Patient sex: F
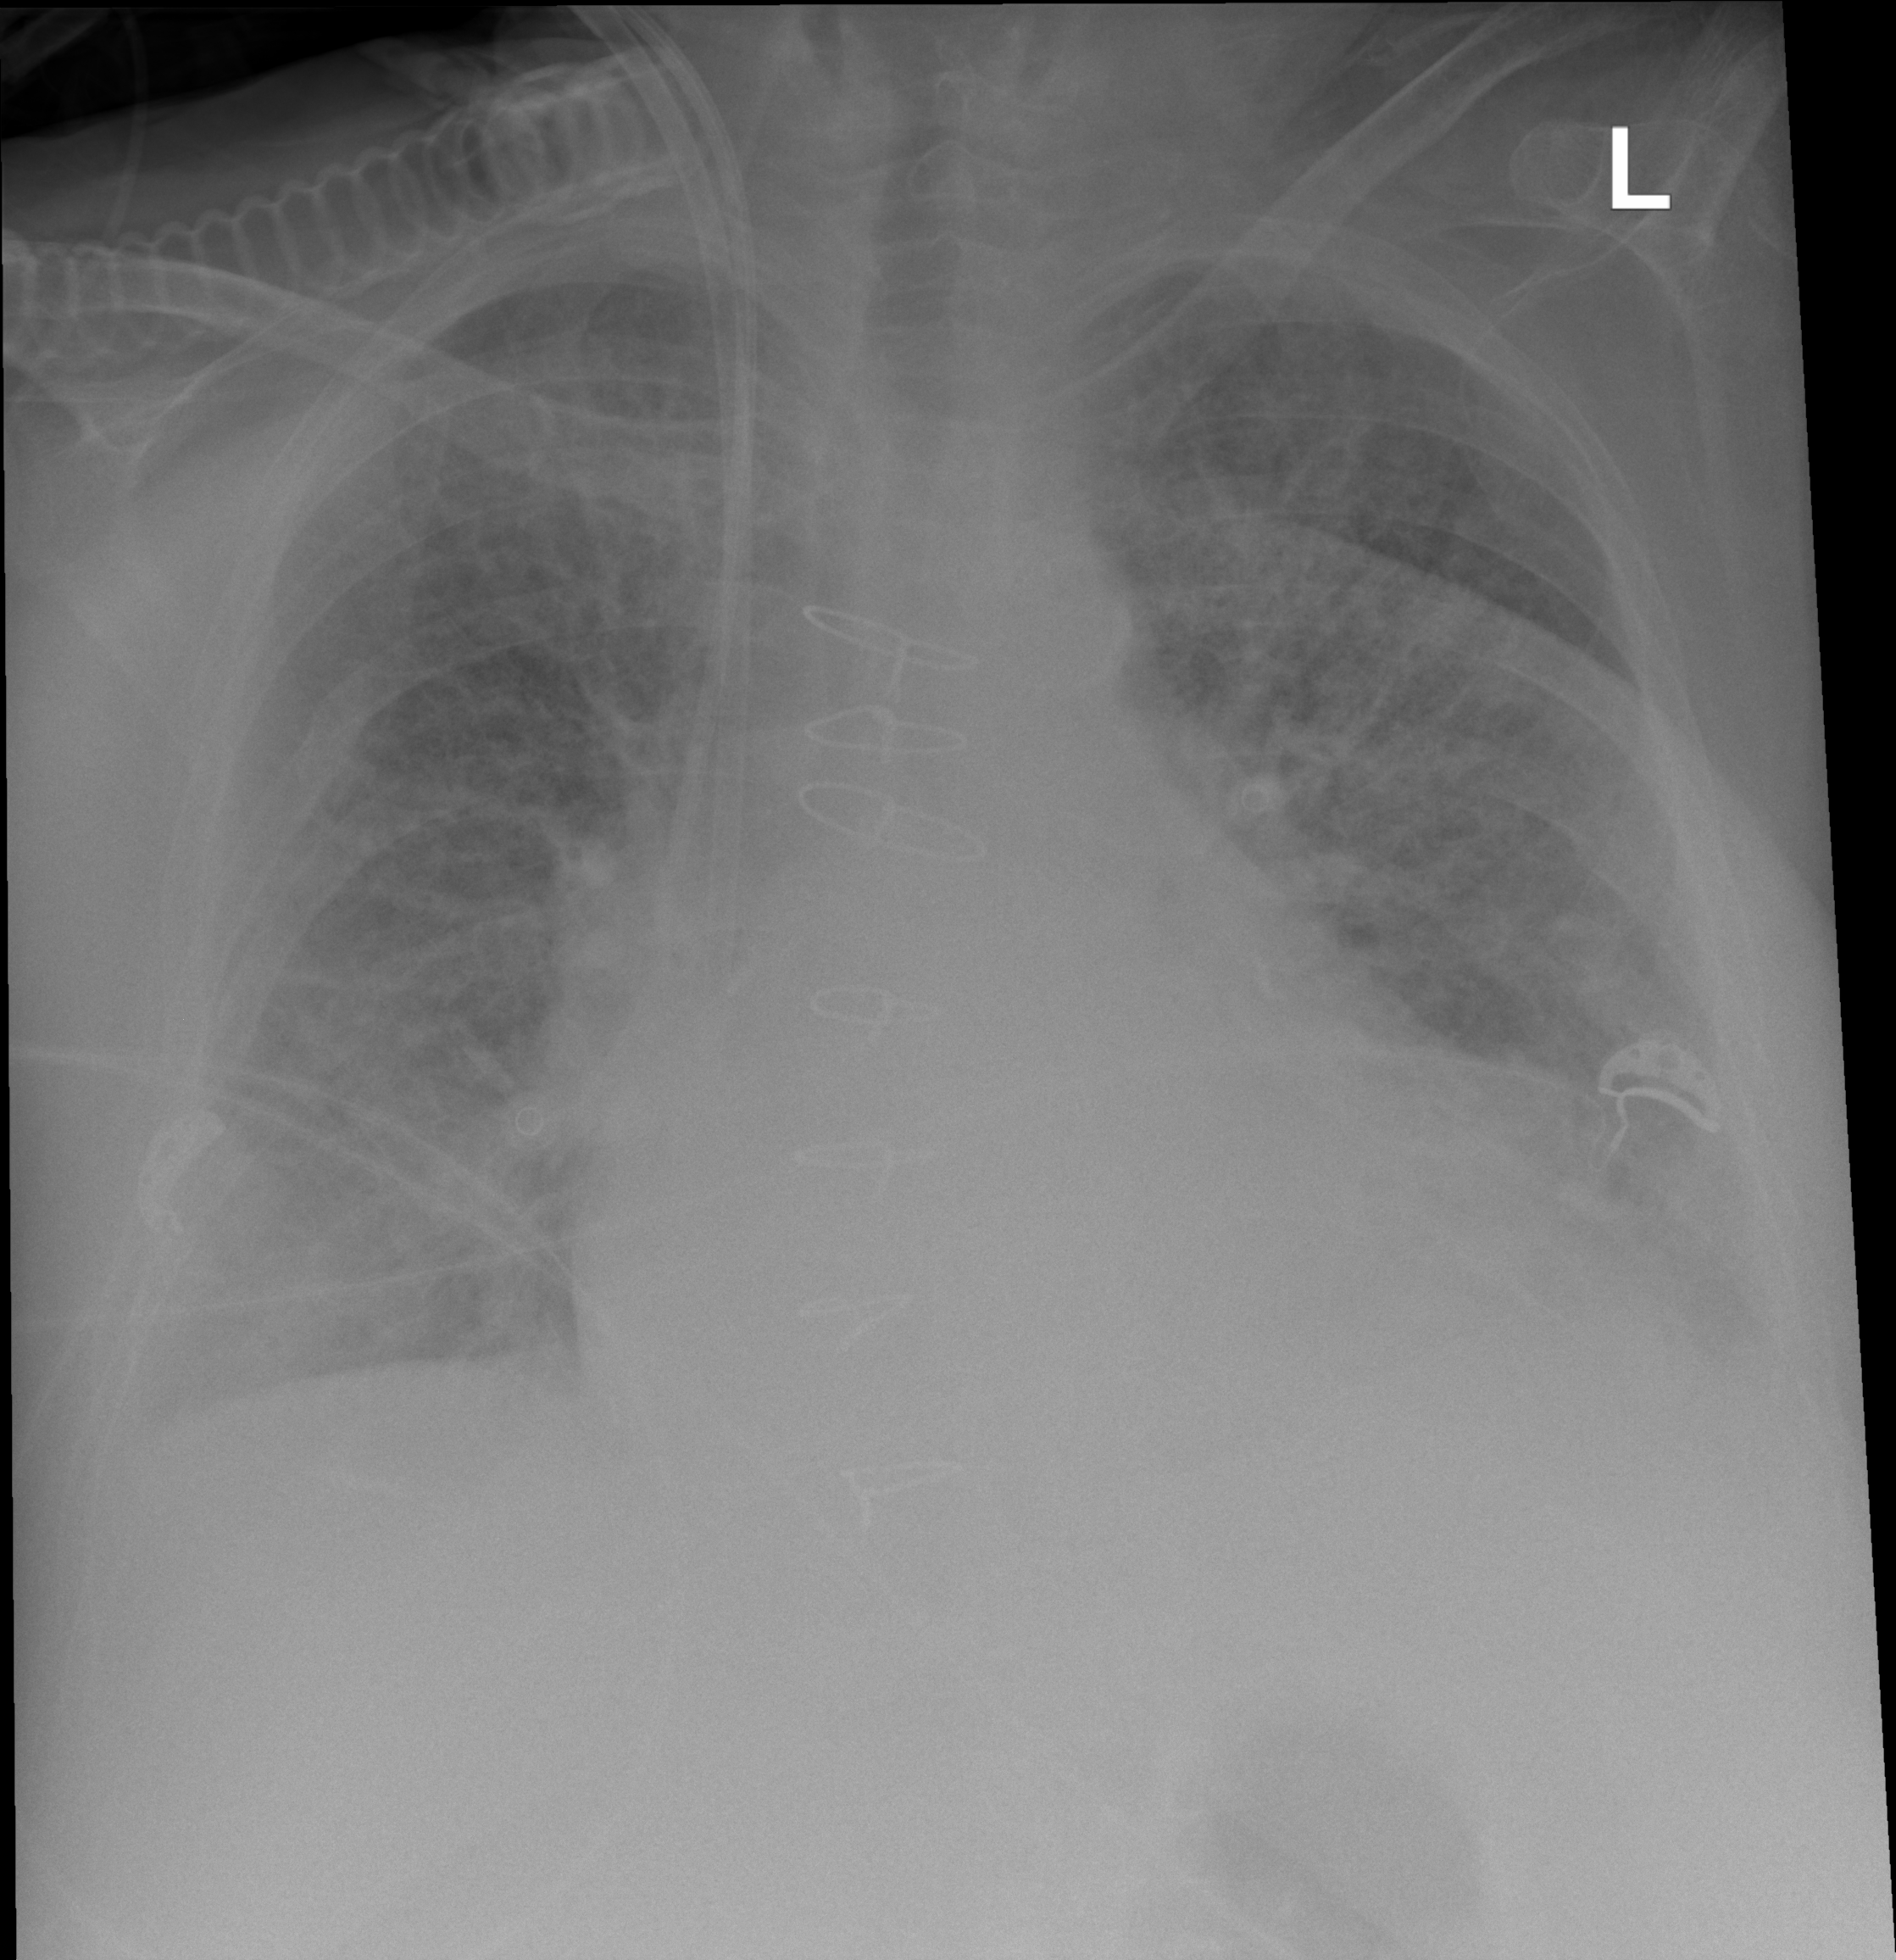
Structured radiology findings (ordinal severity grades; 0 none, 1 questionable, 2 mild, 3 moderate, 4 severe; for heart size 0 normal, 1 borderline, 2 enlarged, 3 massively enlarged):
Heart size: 2
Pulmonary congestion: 3
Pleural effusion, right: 2
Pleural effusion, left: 2
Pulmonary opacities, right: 2
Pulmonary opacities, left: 2
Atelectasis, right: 3
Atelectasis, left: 2